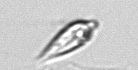
Label: Oxytoxum